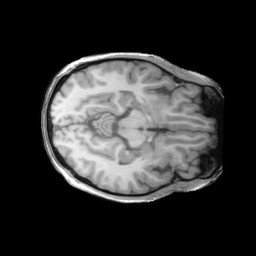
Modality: T1w
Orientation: axial
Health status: ill
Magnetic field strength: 3 T